Question: I am new to iOs development and would like to implement Google Analytics (swift).
<URL>:

It seems the import statement above is incorrect, can anyone assist me with the missing/correct statement?
- - - -
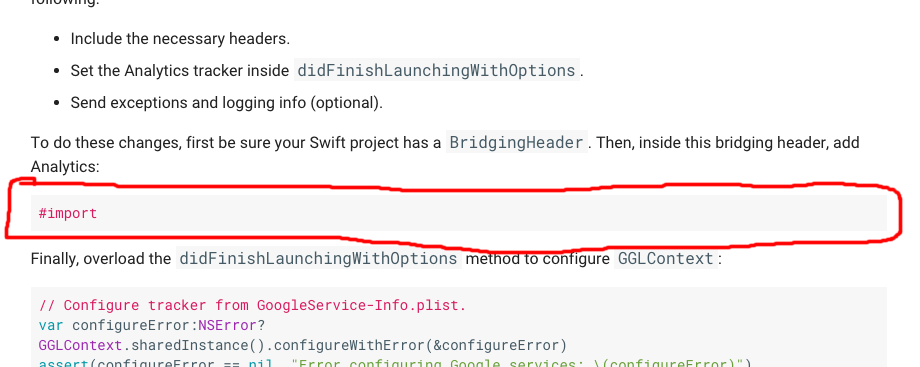
Answer: If you look in your Pods folder in Xcode you can see the available pods there. Most of them usually have a file that contains all import statements for any files needed. In this case its the Analytics.h file in 'Pods/Google/Analytics/'
I'm guessing that, to import this file in your bridging header (which I hope you have, if not let me know), you can use '#import "Google/Analytics.h"'.
It also says a little bit lower on the page, to import the '<Google/Analytics.h>' to the header.